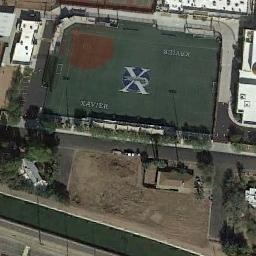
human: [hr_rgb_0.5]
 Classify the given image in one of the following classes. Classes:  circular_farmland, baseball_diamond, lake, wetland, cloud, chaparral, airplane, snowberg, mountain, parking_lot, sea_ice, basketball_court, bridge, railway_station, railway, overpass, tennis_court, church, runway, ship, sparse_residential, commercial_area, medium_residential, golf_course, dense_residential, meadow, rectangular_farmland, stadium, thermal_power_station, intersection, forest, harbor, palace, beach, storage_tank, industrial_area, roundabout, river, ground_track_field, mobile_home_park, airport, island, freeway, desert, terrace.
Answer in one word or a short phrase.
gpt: baseball_diamond